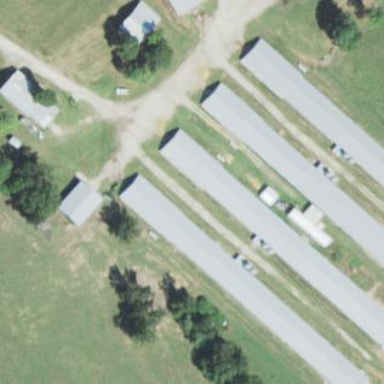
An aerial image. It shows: Farm auxiliary building.